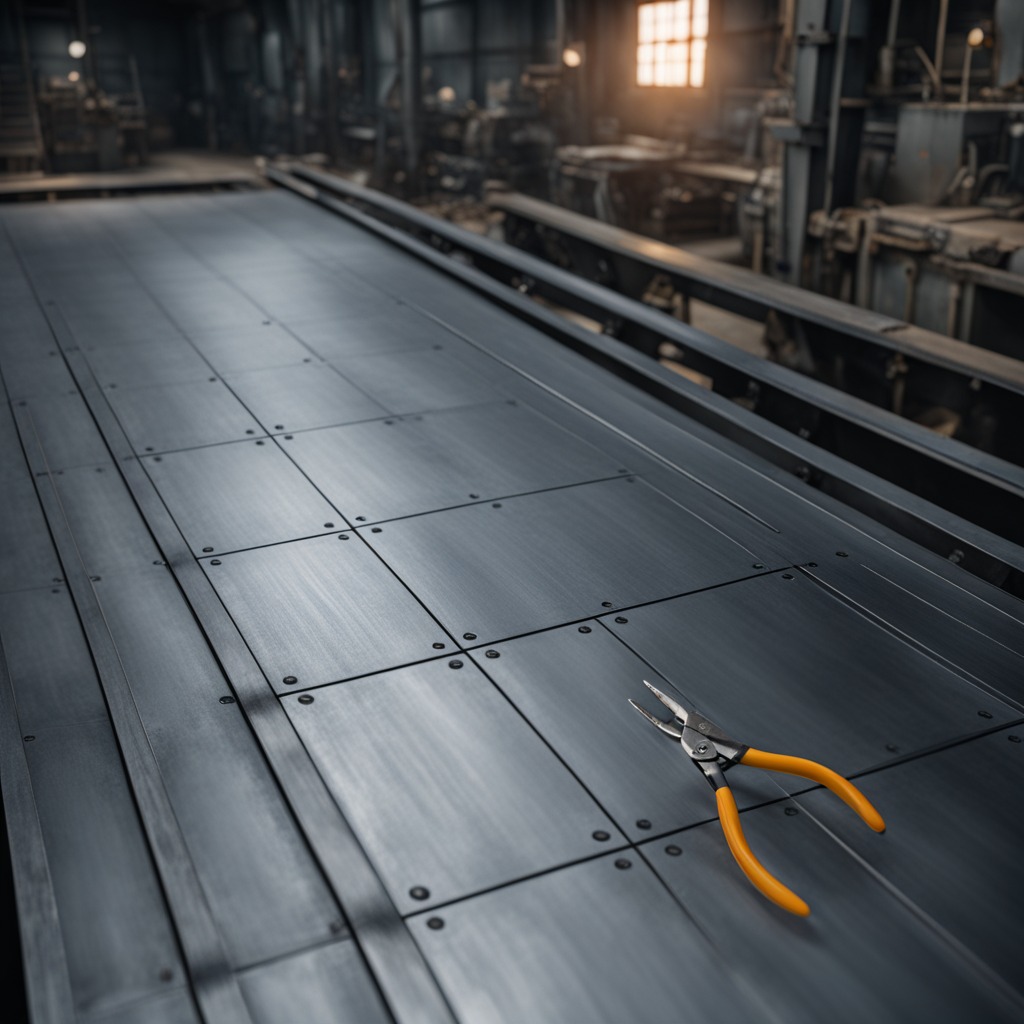
A plier is lying on a cold steel table in a mining workshop.